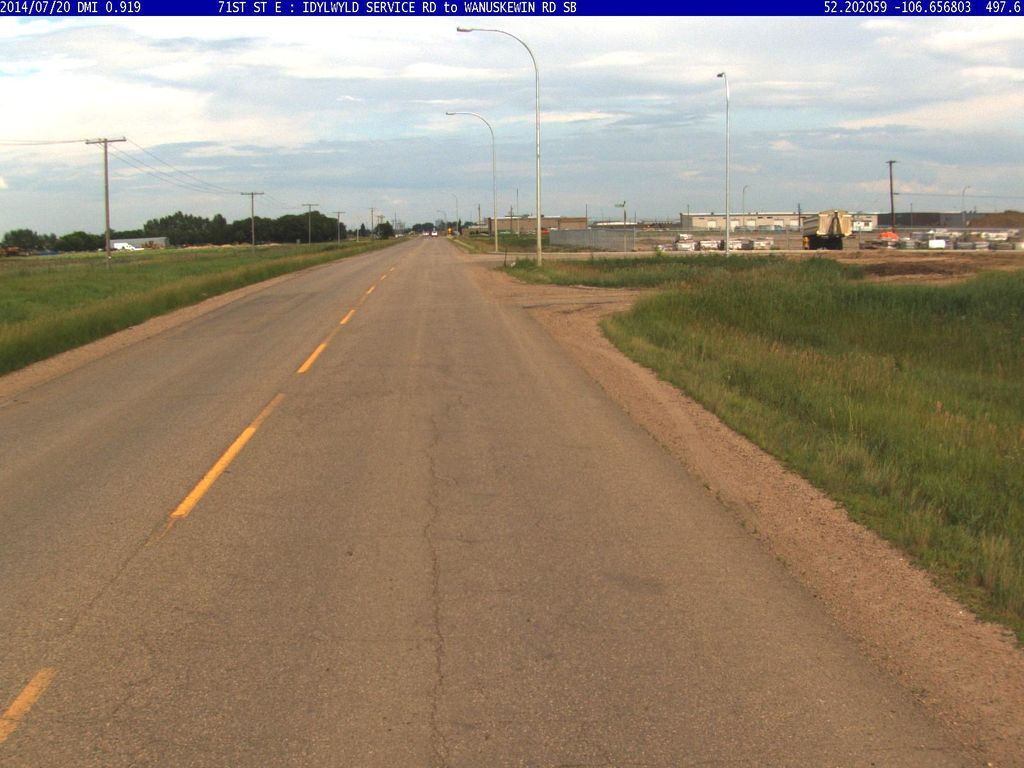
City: saskatoon